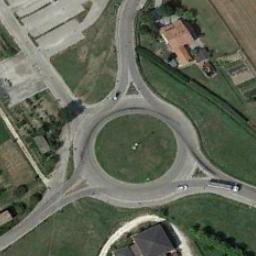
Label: roundabout